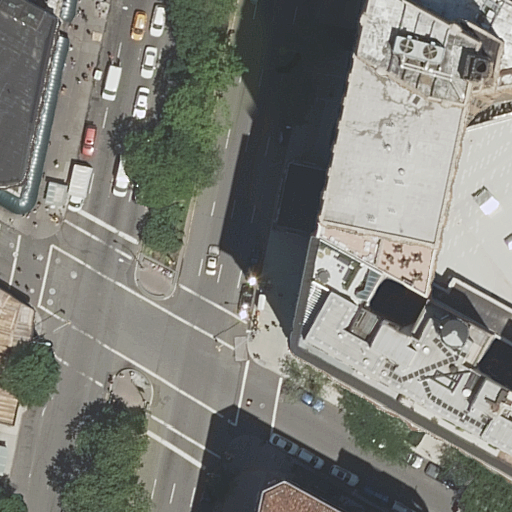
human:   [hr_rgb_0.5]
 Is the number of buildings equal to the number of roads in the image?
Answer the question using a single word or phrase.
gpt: no

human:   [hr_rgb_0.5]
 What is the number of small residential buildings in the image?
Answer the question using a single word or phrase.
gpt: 4

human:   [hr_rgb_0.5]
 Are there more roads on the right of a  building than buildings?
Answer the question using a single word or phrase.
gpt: no

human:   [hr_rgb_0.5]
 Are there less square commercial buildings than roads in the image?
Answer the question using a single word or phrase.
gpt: yes

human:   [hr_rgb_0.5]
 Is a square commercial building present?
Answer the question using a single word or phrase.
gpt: no

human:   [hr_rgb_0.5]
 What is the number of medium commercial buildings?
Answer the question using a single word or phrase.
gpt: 0

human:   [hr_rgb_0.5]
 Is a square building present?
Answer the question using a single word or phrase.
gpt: no

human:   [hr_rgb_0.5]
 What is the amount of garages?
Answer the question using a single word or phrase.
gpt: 0

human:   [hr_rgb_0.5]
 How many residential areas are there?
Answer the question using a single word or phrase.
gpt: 0

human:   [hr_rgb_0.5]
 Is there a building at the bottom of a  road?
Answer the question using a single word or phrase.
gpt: yes

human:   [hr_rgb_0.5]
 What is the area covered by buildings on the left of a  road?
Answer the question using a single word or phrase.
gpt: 313m2

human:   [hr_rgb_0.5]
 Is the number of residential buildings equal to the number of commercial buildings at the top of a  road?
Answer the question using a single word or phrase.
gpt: no

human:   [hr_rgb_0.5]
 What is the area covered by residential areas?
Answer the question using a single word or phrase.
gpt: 0m2

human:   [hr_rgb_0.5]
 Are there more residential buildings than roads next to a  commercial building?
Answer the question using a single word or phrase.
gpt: yes

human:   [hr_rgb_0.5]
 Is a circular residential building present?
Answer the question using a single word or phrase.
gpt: no

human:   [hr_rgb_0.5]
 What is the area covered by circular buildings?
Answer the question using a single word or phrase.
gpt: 0m2

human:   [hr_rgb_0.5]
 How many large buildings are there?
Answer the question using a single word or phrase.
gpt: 2

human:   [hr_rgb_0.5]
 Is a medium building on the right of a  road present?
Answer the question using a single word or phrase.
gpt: no

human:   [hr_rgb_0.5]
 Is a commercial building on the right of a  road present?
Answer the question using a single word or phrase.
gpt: no

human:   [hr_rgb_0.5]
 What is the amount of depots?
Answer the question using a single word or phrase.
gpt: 0

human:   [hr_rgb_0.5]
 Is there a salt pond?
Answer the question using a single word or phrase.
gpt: no

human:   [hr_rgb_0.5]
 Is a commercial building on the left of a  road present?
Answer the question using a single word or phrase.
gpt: no

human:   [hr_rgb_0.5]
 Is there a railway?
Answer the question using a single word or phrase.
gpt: no

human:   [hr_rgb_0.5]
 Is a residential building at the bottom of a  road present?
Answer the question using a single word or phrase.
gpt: yes

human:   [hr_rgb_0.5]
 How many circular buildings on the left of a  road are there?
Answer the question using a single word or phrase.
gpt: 0

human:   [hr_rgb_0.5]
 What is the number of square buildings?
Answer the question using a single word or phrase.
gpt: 0

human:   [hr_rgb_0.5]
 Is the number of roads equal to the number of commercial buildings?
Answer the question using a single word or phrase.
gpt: no

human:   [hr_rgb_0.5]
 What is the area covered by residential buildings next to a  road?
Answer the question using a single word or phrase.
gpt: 3273m2

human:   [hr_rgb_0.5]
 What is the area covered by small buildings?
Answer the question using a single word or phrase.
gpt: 98m2

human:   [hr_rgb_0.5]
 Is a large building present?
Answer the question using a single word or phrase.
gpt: yes

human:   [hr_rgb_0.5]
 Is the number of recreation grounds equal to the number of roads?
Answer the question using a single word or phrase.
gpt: no

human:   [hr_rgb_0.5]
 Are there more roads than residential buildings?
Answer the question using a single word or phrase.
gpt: no

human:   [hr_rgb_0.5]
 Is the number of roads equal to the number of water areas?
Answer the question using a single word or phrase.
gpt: no

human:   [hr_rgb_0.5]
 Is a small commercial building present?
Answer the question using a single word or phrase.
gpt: no

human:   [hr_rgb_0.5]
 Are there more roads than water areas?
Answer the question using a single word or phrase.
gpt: yes

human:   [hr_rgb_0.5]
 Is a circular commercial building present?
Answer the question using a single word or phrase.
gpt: no